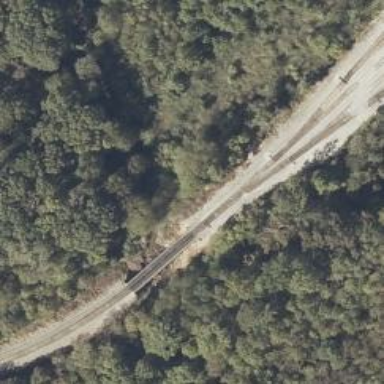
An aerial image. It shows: Railway bridge.